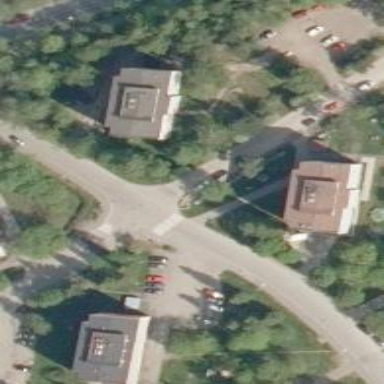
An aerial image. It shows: Marked crossing on the road.